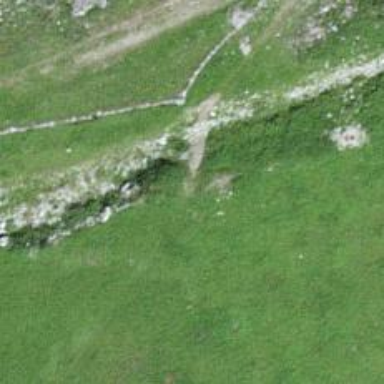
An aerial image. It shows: Grassy path.